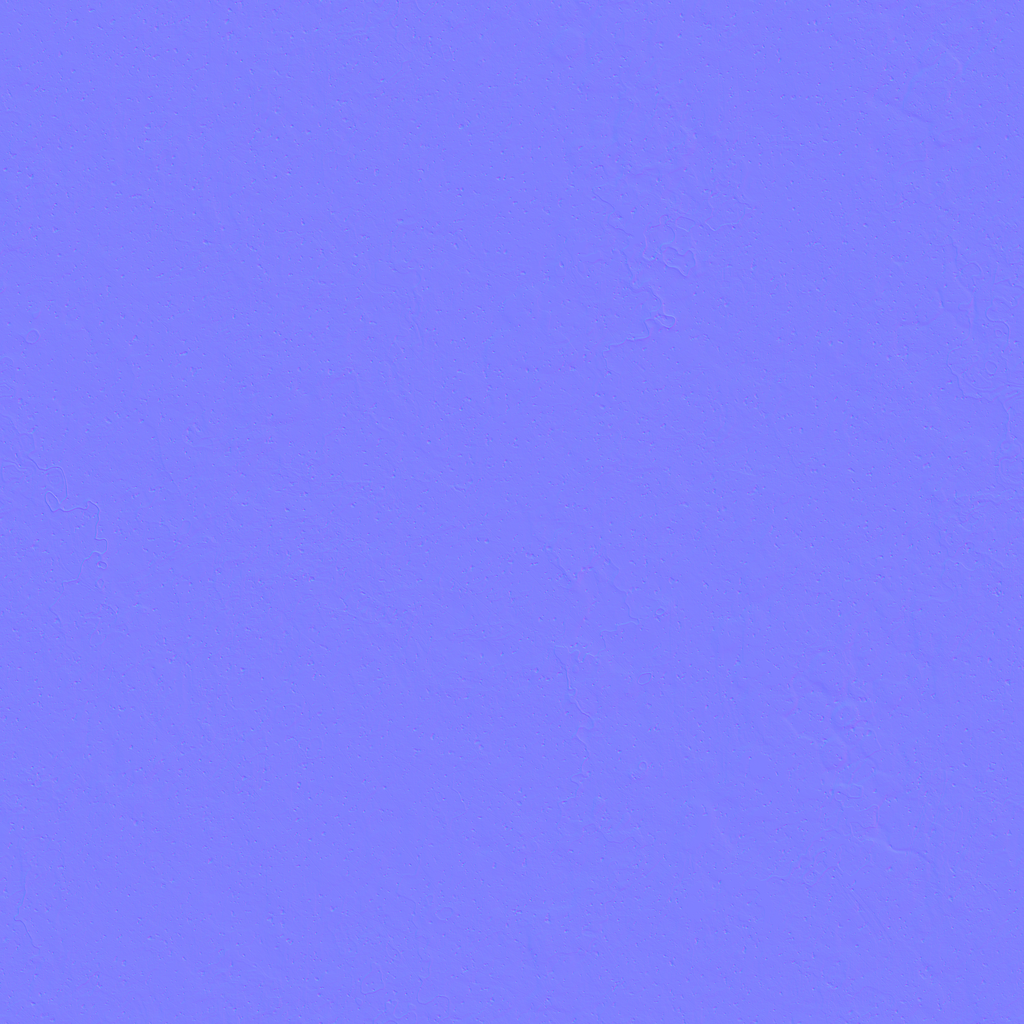
Texture map type: NormalGL